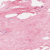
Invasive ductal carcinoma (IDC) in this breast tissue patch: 0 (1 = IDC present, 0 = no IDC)